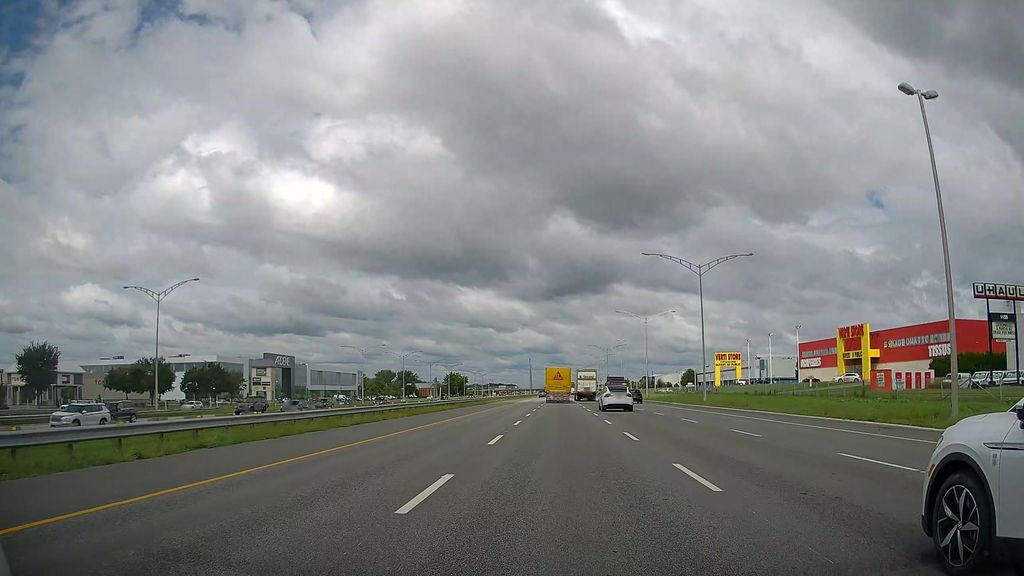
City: montreal